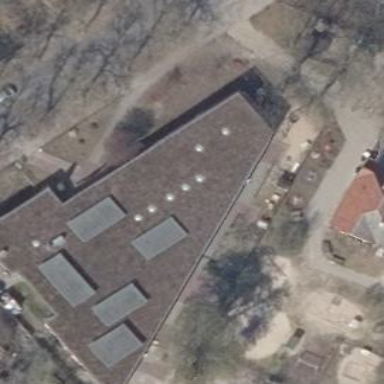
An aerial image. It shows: Flat-roofed school building.